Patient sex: M
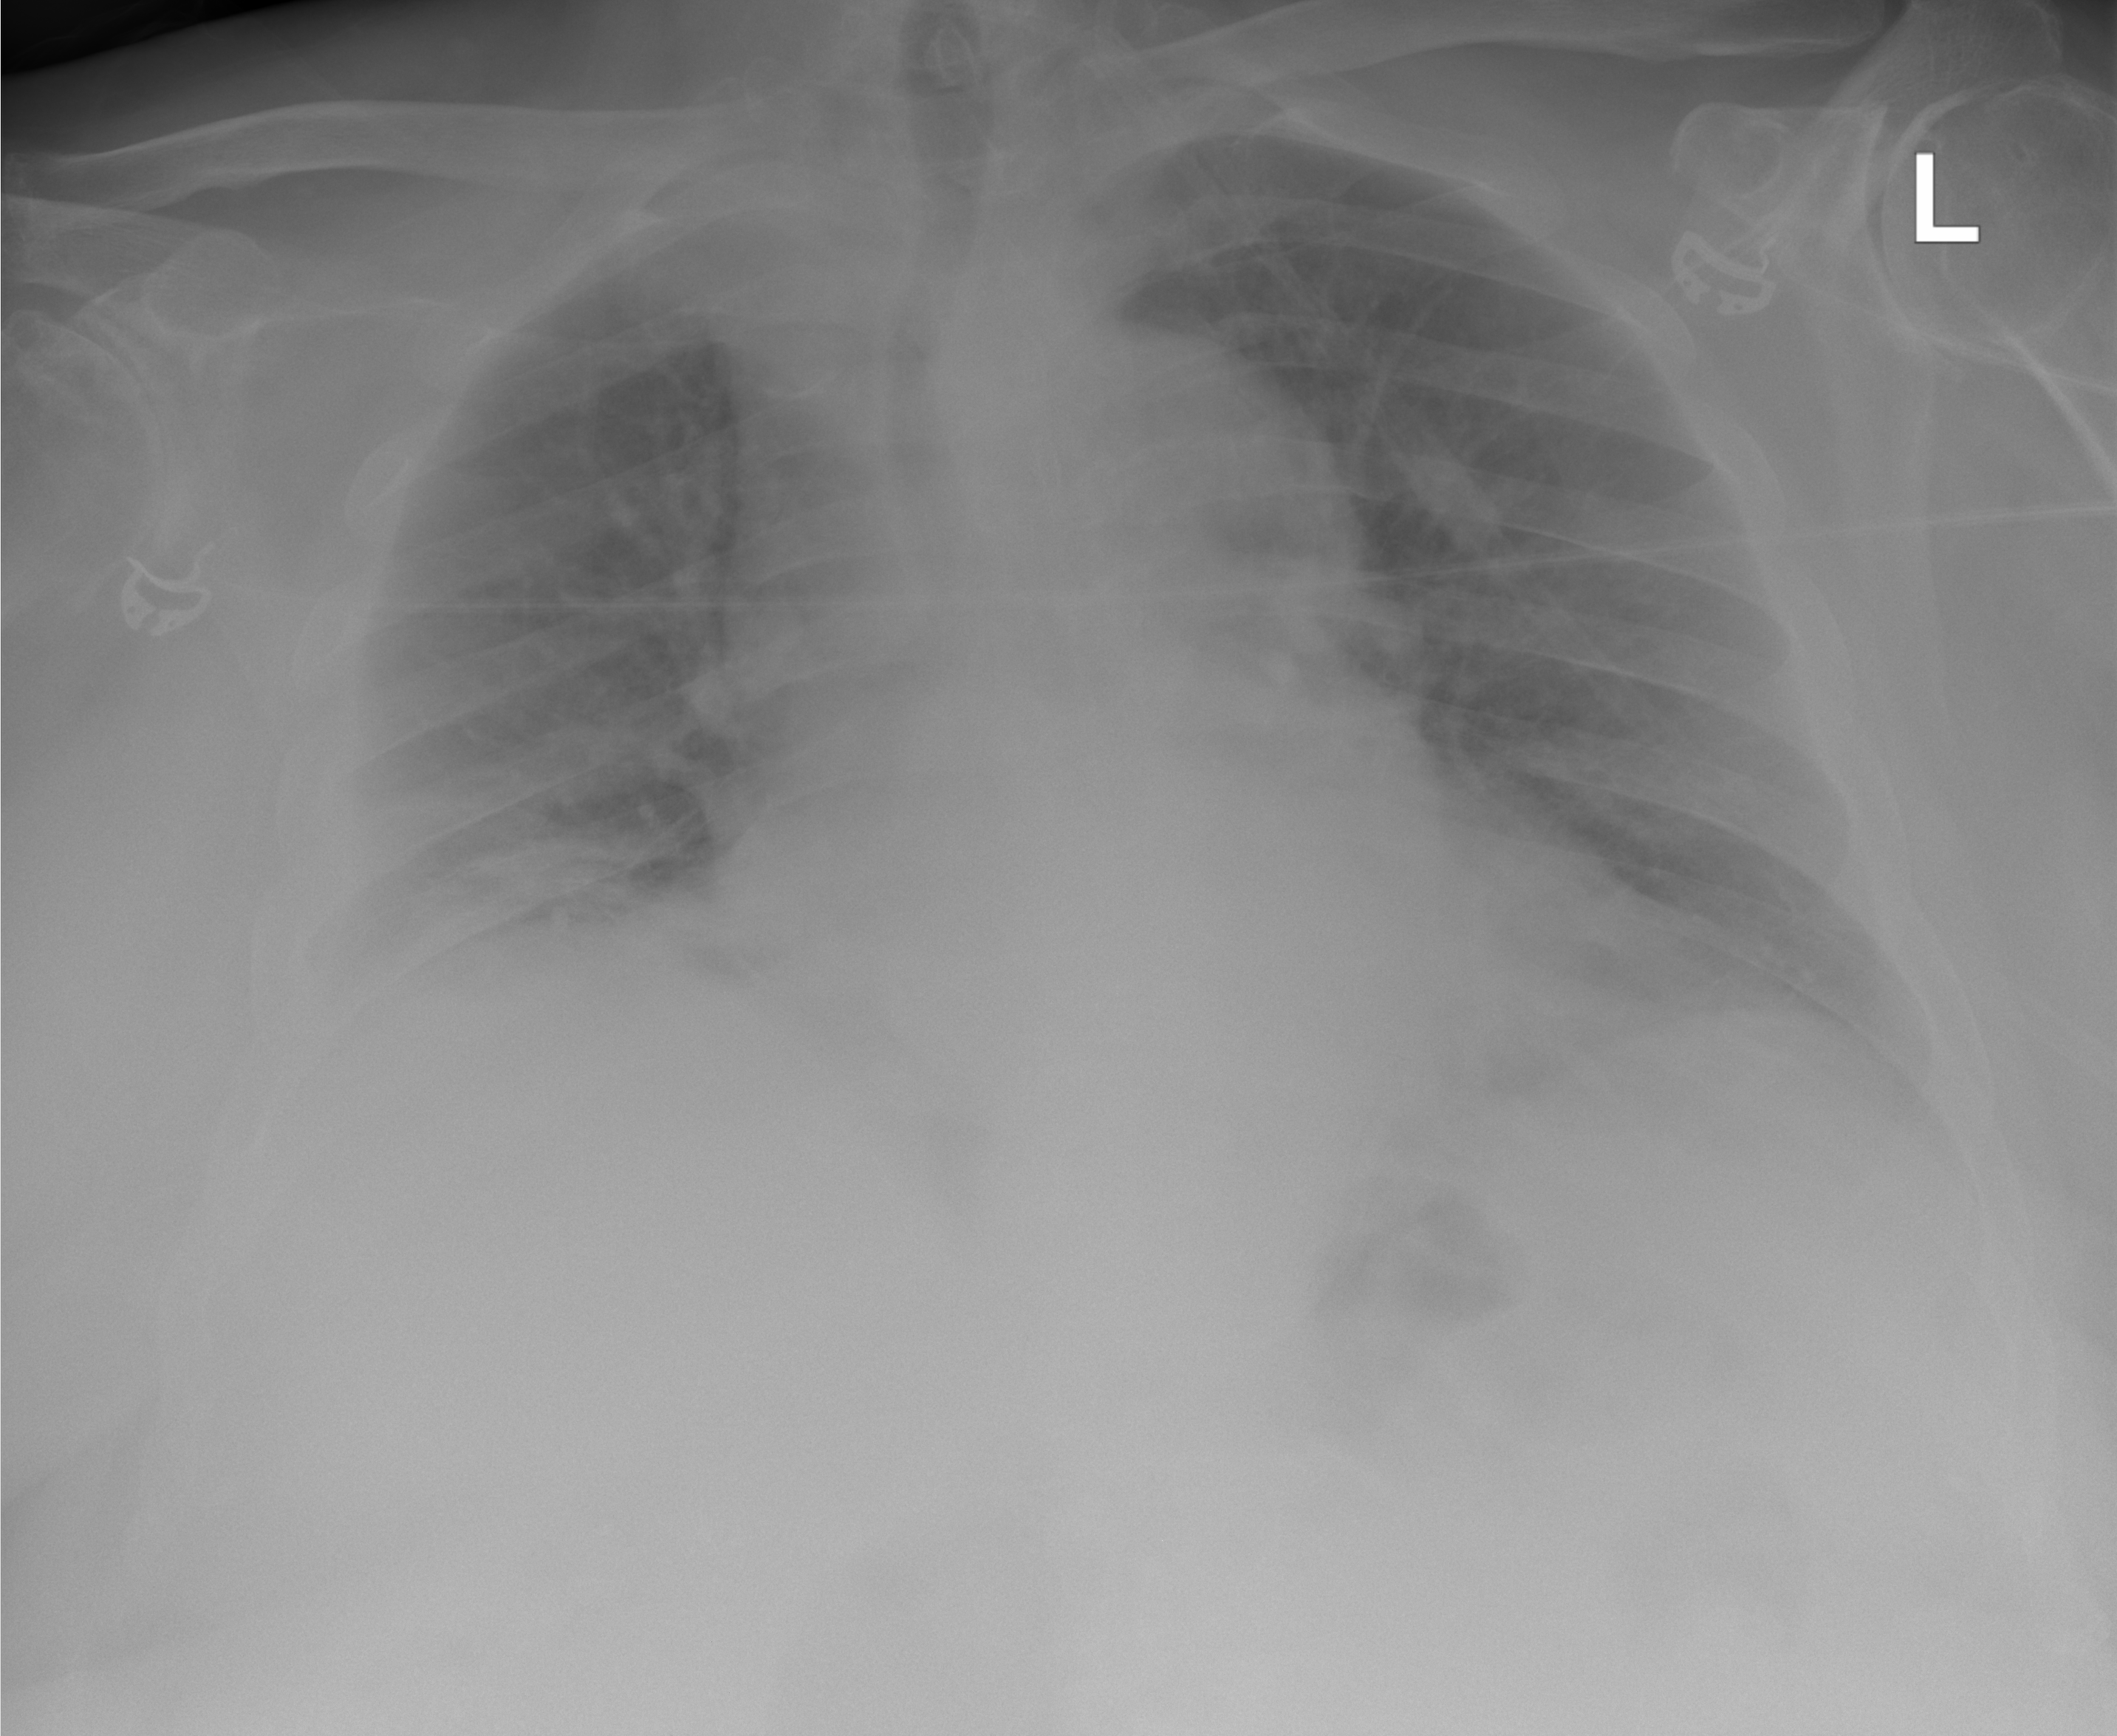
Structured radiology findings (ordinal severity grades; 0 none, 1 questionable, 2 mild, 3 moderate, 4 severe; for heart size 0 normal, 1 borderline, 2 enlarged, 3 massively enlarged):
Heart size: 0
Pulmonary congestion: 0
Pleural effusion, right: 0
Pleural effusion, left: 0
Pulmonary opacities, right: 0
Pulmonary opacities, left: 0
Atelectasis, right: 2
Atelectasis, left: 2